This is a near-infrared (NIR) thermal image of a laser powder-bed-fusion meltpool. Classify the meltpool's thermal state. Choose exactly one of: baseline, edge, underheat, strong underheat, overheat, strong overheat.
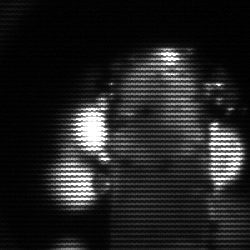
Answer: strong underheat